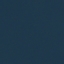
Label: SeaLake